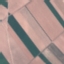
Land use / land cover class: AnnualCrop